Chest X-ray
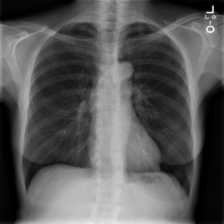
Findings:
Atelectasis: negative
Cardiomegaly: negative
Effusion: negative
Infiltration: negative
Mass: negative
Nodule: negative
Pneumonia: negative
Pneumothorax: negative
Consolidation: negative
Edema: negative
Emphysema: negative
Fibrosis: negative
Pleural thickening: negative
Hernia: negative